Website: apple-inc
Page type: customer-info-address
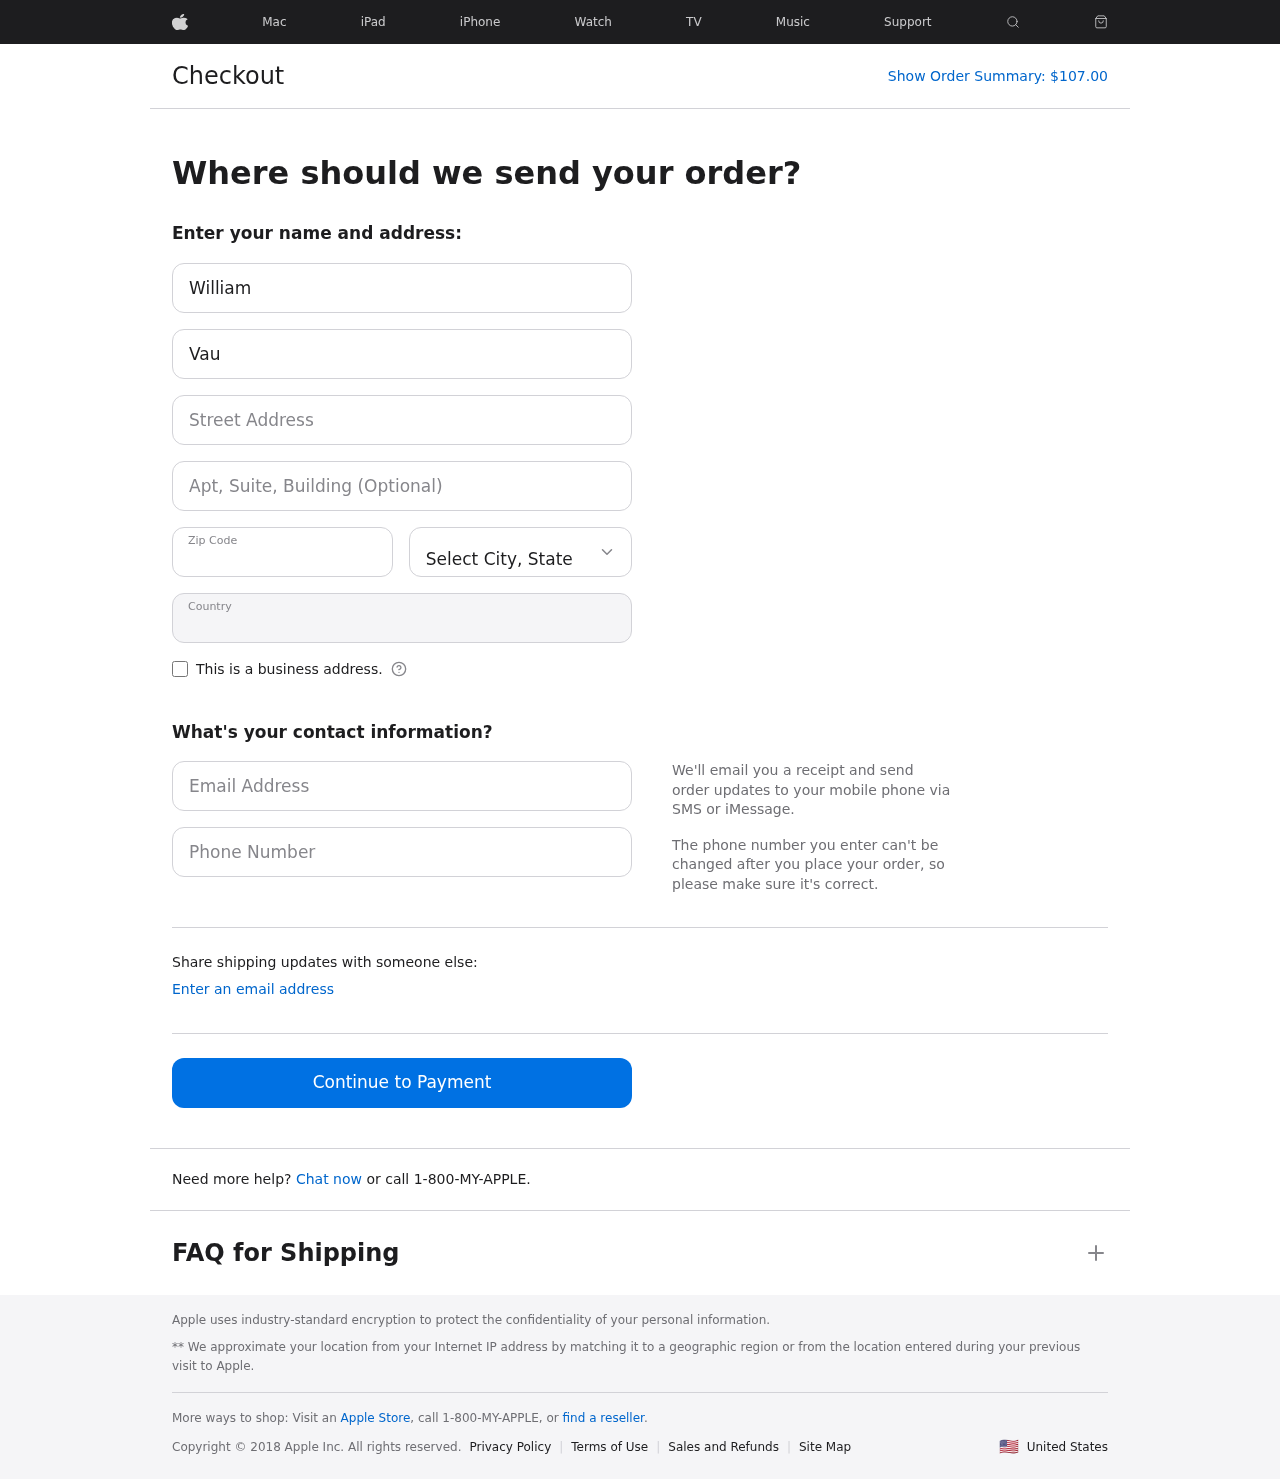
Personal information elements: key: PII_CITY_STATE
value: Marcside, CA
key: PII_COUNTRY
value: United States
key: PII_EMAIL
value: williamvaughn@gmail.com
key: PII_FIRSTNAME
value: William
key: PII_LASTNAME
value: Vaughn
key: PII_PHONE
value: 8089766072
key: PII_POSTCODE
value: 24673
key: PII_STREET
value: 6600 Kristina Island Suite 692
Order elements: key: ORDER_TOTAL
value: $107.00